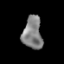
Tissue: lung
Cell type: T cells
Senescence score: 0.1926
Nuclear area (px): 621
Mean DAPI intensity: 129.618